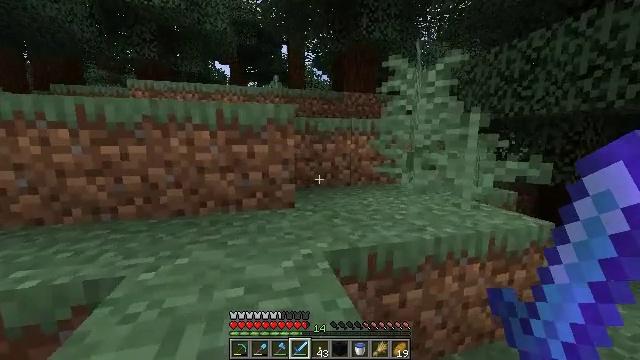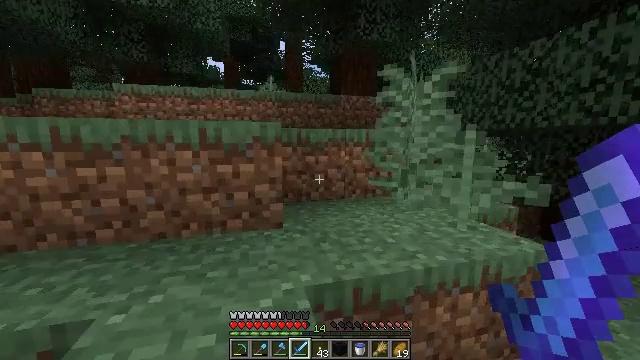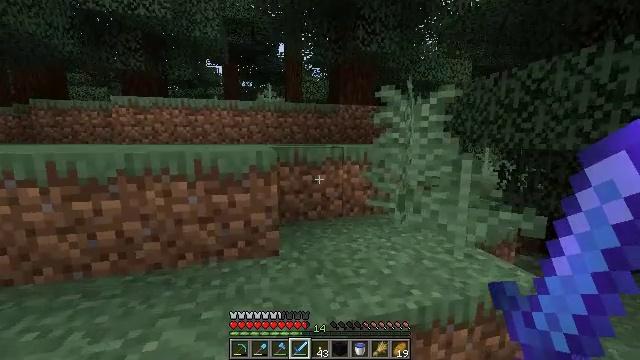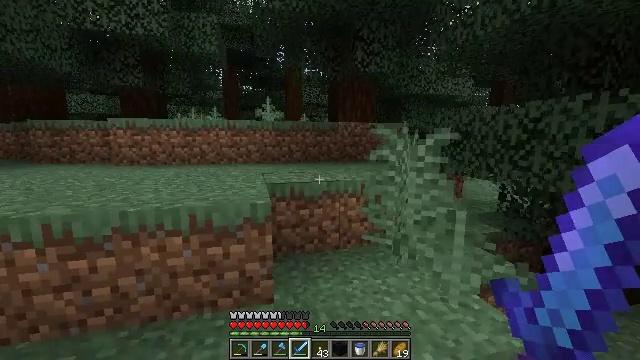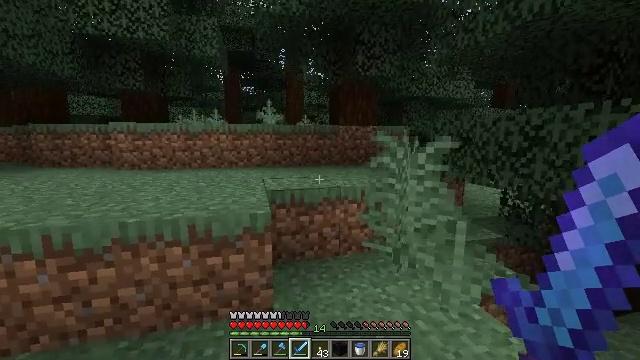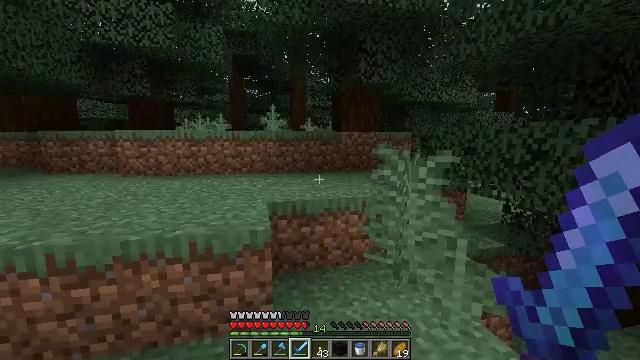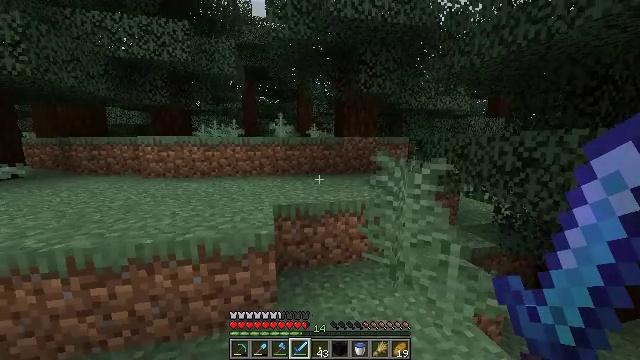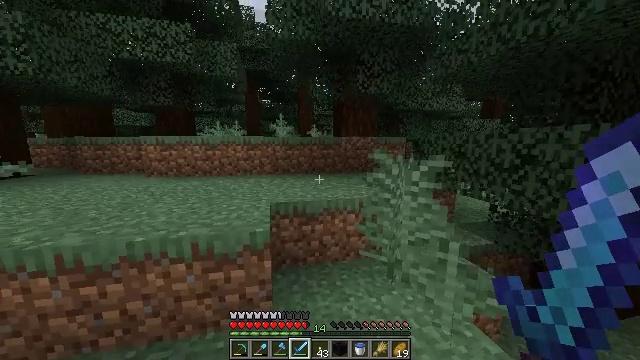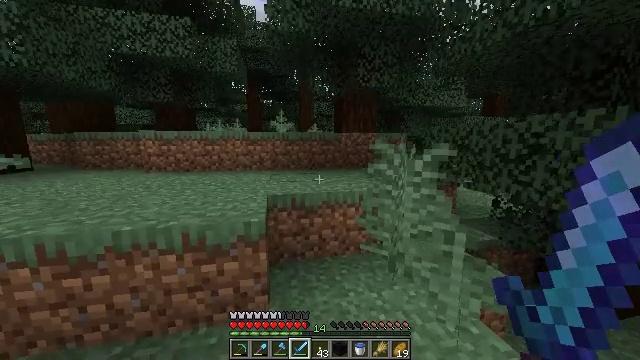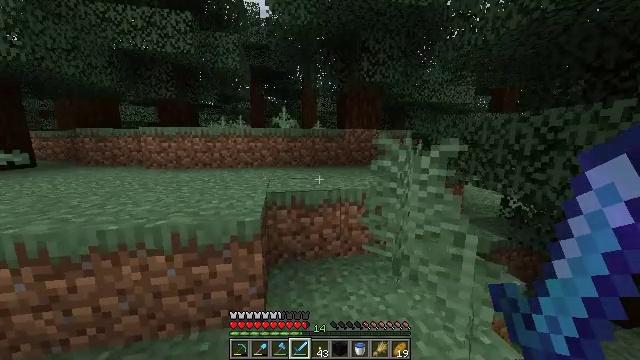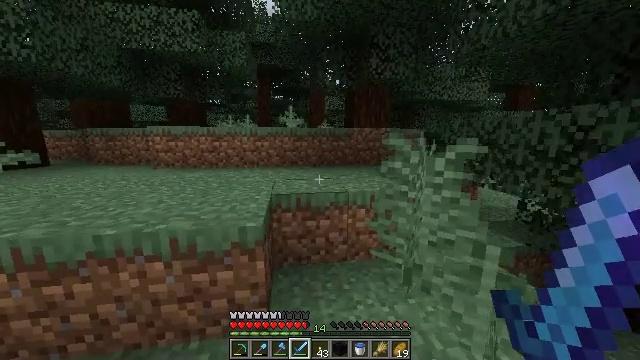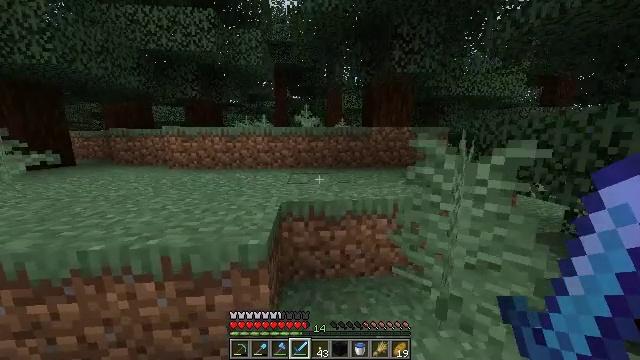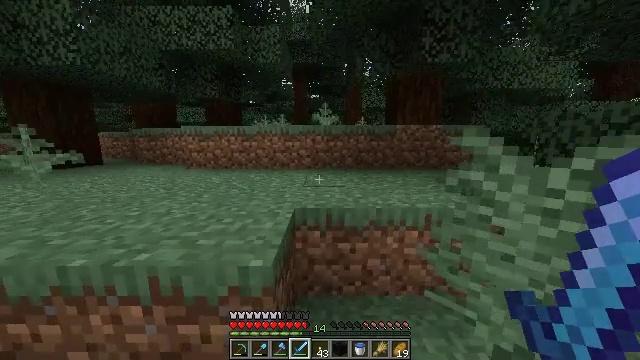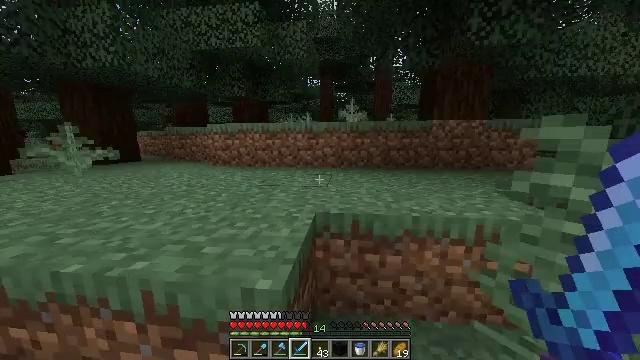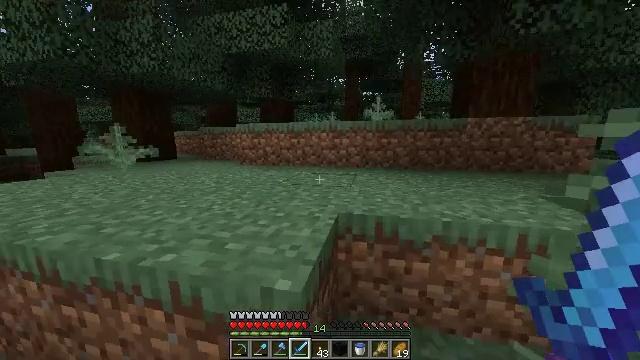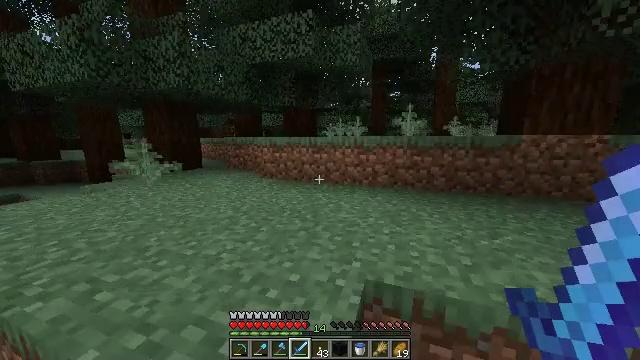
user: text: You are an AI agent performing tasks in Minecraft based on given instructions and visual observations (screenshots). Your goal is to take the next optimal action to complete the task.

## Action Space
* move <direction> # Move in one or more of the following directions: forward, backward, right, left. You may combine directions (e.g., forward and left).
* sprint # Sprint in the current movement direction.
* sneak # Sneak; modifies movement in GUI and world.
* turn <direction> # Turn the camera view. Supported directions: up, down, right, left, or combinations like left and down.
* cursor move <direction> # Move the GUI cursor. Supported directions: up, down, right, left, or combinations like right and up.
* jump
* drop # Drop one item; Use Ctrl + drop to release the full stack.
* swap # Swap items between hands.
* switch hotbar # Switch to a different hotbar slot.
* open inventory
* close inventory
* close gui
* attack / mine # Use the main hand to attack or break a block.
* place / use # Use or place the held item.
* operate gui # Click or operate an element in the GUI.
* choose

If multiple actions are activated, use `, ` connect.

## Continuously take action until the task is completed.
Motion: motion action
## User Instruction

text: Clear the sweet berry bush to collect the sweet berries.
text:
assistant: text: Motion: move forward, sprint, jump
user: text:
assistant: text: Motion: move forward, sprint, jump
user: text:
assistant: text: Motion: move forward, sprint, jump
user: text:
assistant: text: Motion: move forward, sprint, jump
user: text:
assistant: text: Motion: move forward, sprint, jump
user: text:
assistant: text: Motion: move forward, sprint, turn left
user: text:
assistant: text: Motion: move forward, sprint
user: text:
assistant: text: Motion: move forward, sprint
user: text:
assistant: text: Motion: move forward, sprint, turn left
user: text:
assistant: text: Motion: move forward, sprint, turn left
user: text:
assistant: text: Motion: move forward, sprint, turn left
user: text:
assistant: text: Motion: move forward, sprint, turn left
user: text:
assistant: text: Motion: move forward, sprint, turn left
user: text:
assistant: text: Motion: move forward, sprint, turn left
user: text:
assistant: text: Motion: move forward, sprint, turn left, jump
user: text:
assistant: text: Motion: move forward, sprint, turn left, jump
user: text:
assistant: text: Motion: move forward, sprint, turn left, jump
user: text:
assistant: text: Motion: move forward, sprint, jump
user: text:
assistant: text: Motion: move forward, sprint, jump
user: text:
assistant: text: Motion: move forward, sprint
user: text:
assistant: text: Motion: move forward, sprint
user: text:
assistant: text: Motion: move forward, sprint
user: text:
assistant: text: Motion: move forward, sprint
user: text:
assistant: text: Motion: move forward, sprint
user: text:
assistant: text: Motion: move forward, sprint, turn right and up
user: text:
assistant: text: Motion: move forward, sprint, turn right
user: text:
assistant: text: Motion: move forward, sprint, turn right
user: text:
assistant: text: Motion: move forward, sprint, turn right
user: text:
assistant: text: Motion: move forward, sprint, turn right
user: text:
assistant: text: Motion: move forward, sprint